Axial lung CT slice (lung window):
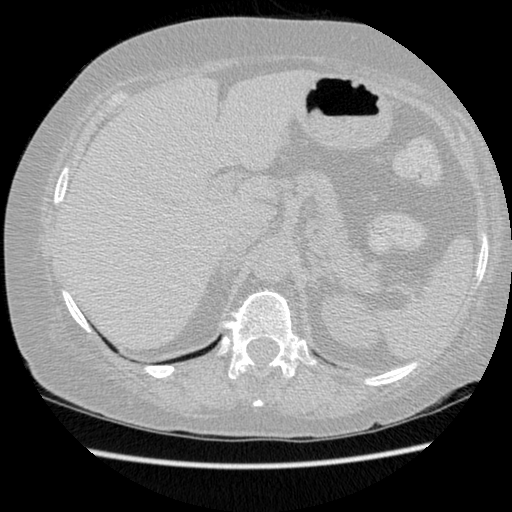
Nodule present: no